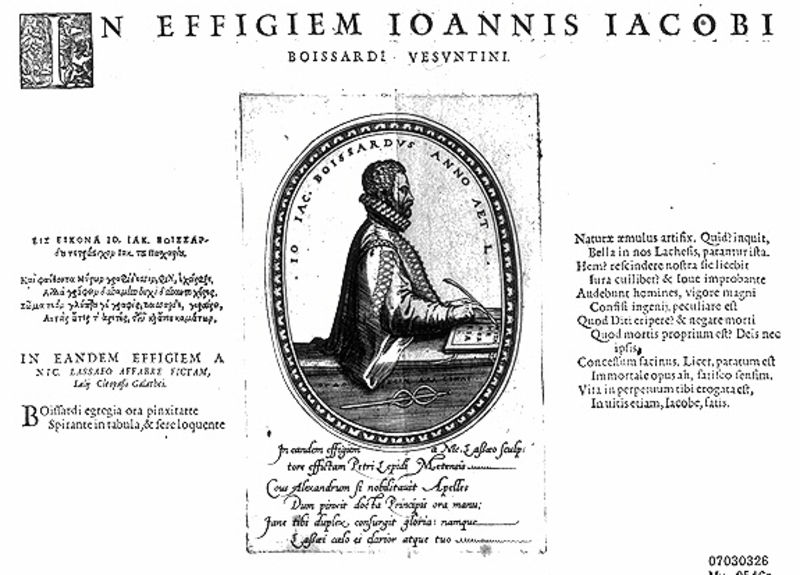
Titel: Bildnis des Johann Jakob Boissard
Künstler: Nicolas de Lassus
Institution: (Seriendruck)
Schlagwörter: feder, kopf, mann, schatten, umhang, weiß, sitzen, grau, licht, mund, nase, profil, schwarz, alt, bart, gesicht, johannes, kragen, rahmen, ärmel, bild, bildnis, halskrause, portrait, porträt, auge, haare, halbfigur, mantel, blatt, borte, renaissance, oval, schrift, papier, stab, grafik, graphik, spalten, könig, inschrift, foto, buch, medaillon, druck, druckgraphik, schwarz-weiß, stich, titel, seite, illustration, text, initiale, überschrift, degen, arzt, medizin, kunst, krause, stift, tinte, buchseite, heft, schreiben, griechisch, mittelalter, gelehrter, zeilen, schreiber, emblem, gedruckt, handschrift, schlitz, federkiel, latein, mediziner, lateinisch, einblattdruck, umschrift, schreibend, druckschrift, majuskel, vignette, seriendruck, jacobus, johannis, anno, schwarzweis, merkurstab, artzt, apotheker, profilbildnis, krasue, scan, jacob, starb, iacobi, boissardi, johannes jacobus, portraitmedaillon, übersetzer, in effigiem, jacobi, unverständnis, druckerzeugnis, johannes jacobi, arttr, fremdsprache, joannis jacobi, in effiegie, effidium, effigien, effigium, johannes jakobus, ioannis iacobi, 16500, profielbild